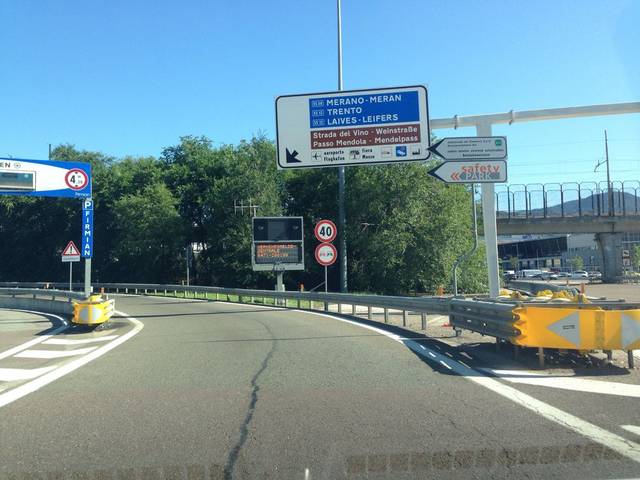
Region: Italy
Coordinates: 46.476, 11.321